Question: I do not know what is going on but in the browser console I can see 3 errors related to font-awesome
'''
GET http://www.desktop.just4bettors.mobi/fonts/fontawesome-webfont.woff2?v=4.3.0
GET http://www.desktop.just4bettors.mobi/fonts/fontawesome-webfont.woff?v=4.3.0
GET http://www.desktop.just4bettors.mobi/fonts/fontawesome-webfont.ttf?v=4.3.0
'''
I know it is ridiculous I can not figure out this by myself, but everything seems to be OK, in my index.html I have something like this
'''
<link rel="stylesheet" href="bower_components/font-awesome/css/font-awesome.css" />
'''
and that's all I have related to the font-awesome thing, I already check the path and I am not wrong with that.
Is this happening with any of you guys ?

this is the NGINX part where I load some content in the headers
'''
add_header Content-Security-Policy "style-src 'self' 'unsafe-inline'
https://fonts.googleapis.com
https://fonts.gstatic.com
https://themes.googleusercontent.com
https://assets.zendesk.com;
font-src 'self' https://themes.googleusercontent.com
https://fonts.gstatic.com;";
'''
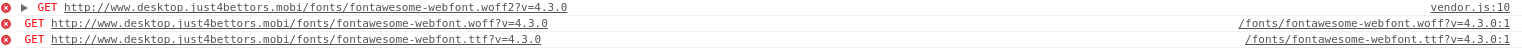
Answer: Add the .woff to your application server mime type(e.g. iis-> mime type) as application/font-woff